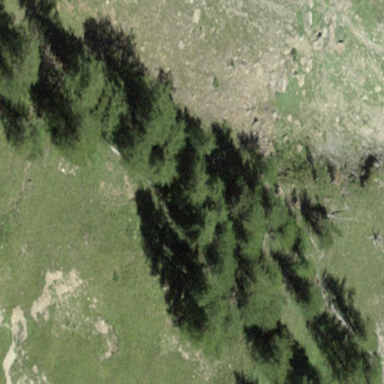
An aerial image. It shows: Forest with mixed leaf types and cycles.